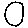
Label: circle